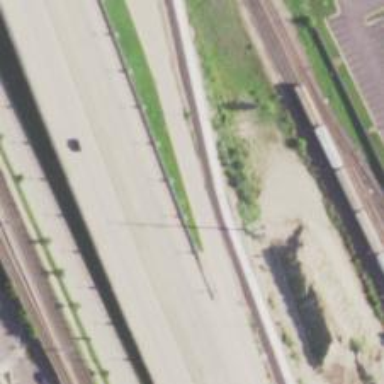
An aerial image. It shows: Trunk link highway.